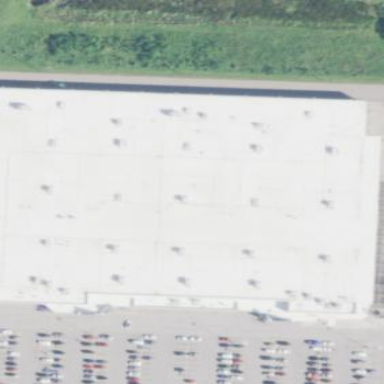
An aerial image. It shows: Supermarket building.